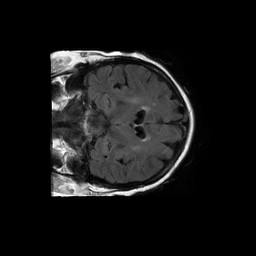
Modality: FLAIR
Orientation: coronal
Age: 58
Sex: female
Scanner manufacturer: philips
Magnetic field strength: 1.5 T
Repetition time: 6 s
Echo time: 0.12 s